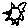
Label: sun